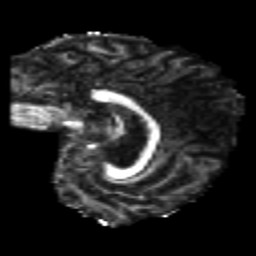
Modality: FA
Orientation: sagittal
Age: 26
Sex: male
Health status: healthy
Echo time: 0.074 s